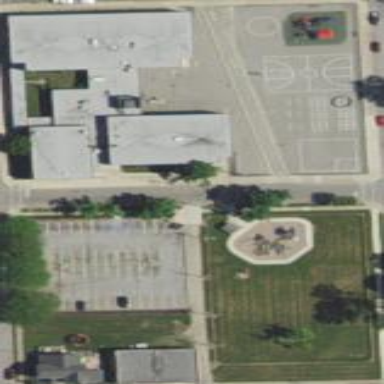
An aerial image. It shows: School.